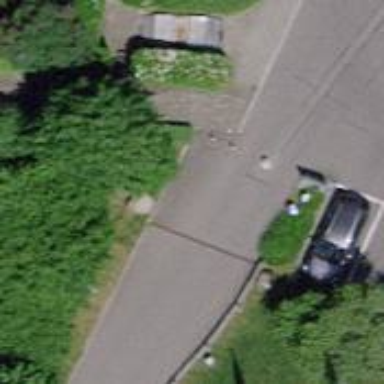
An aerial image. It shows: Rising bollard.